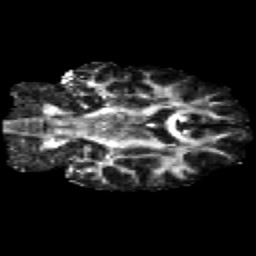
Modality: FA
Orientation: coronal
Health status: healthy
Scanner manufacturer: siemens
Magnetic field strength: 3 T
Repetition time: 10.6 s
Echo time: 0.092 s